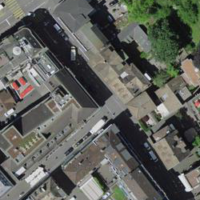
EUNIS habitat code: 54
Species observed at this site:
Vanessa atalanta